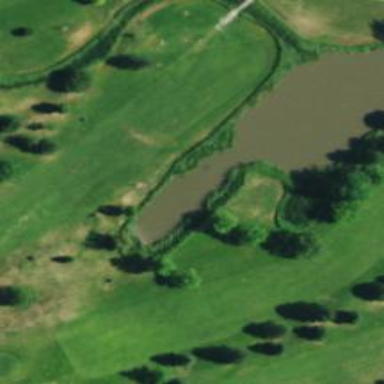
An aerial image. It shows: Picturesque scene of golf course with lateral water hazard.